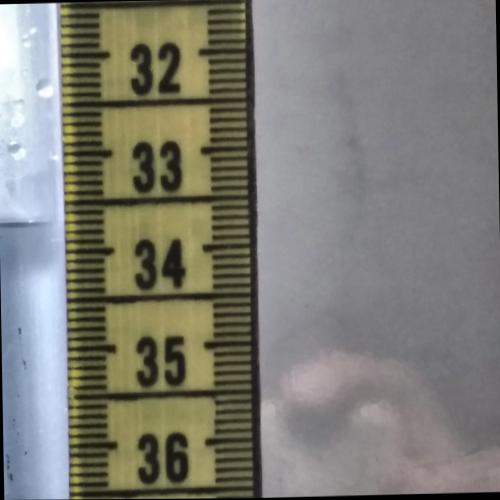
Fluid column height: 33.7 cm